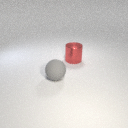
large red metal cylinder to the right of large gray rubber sphere